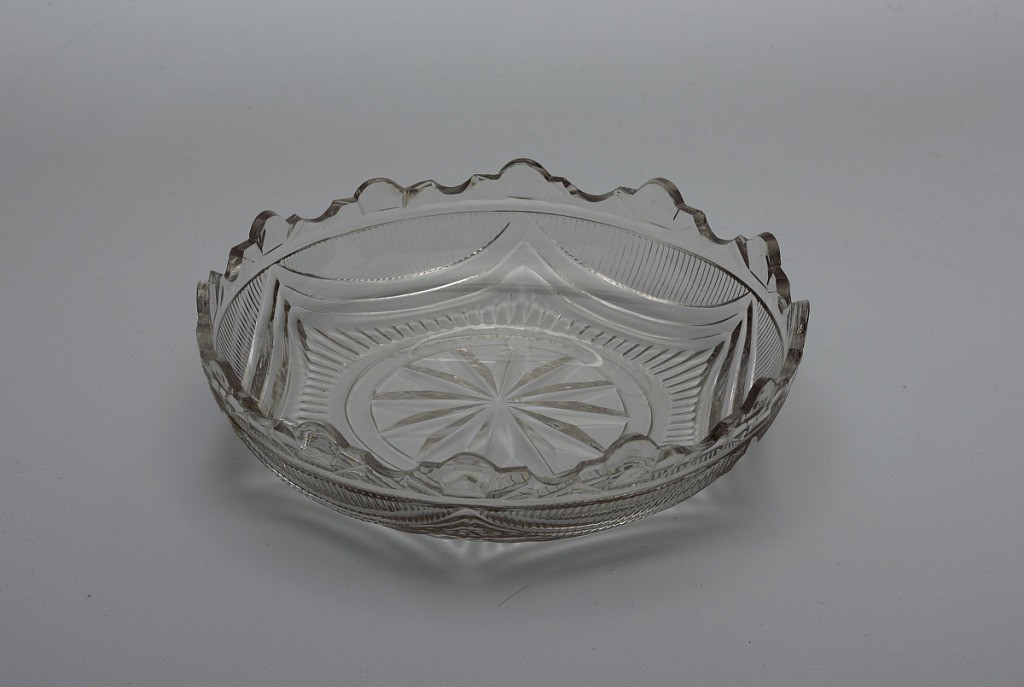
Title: Bowl
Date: ca. 1810–20
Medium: Glass
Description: Shallow circular bowl; encircled star cut on bottom, narrow flutes rise to swags filled in with fine flutes. Trefoil cut rim. Well defined cuts.